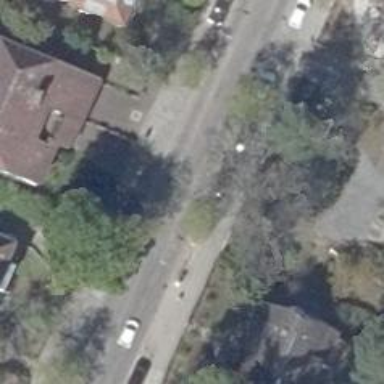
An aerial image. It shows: Avenue lined with broadleaved deciduous trees.